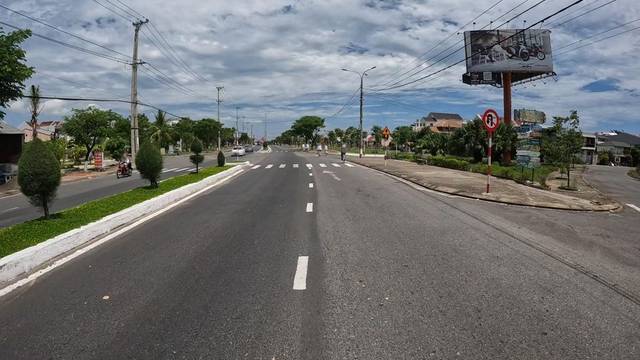
Region: Vietnam
Coordinates: 15.906, 108.349